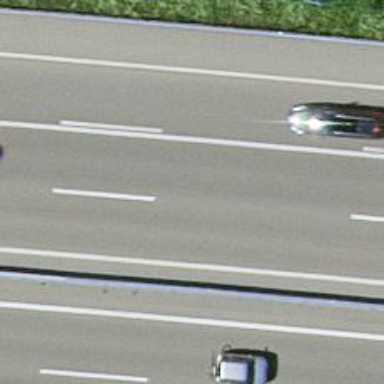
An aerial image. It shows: Asphalt motorway.